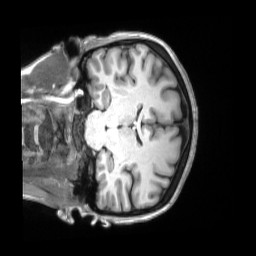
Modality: T1w
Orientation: coronal
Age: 26
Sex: female
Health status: ill
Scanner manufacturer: siemens
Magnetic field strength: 3 T
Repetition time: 2.2 s
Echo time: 0.00157 s